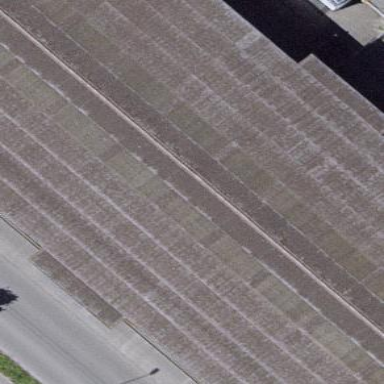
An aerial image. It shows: Industrial building.